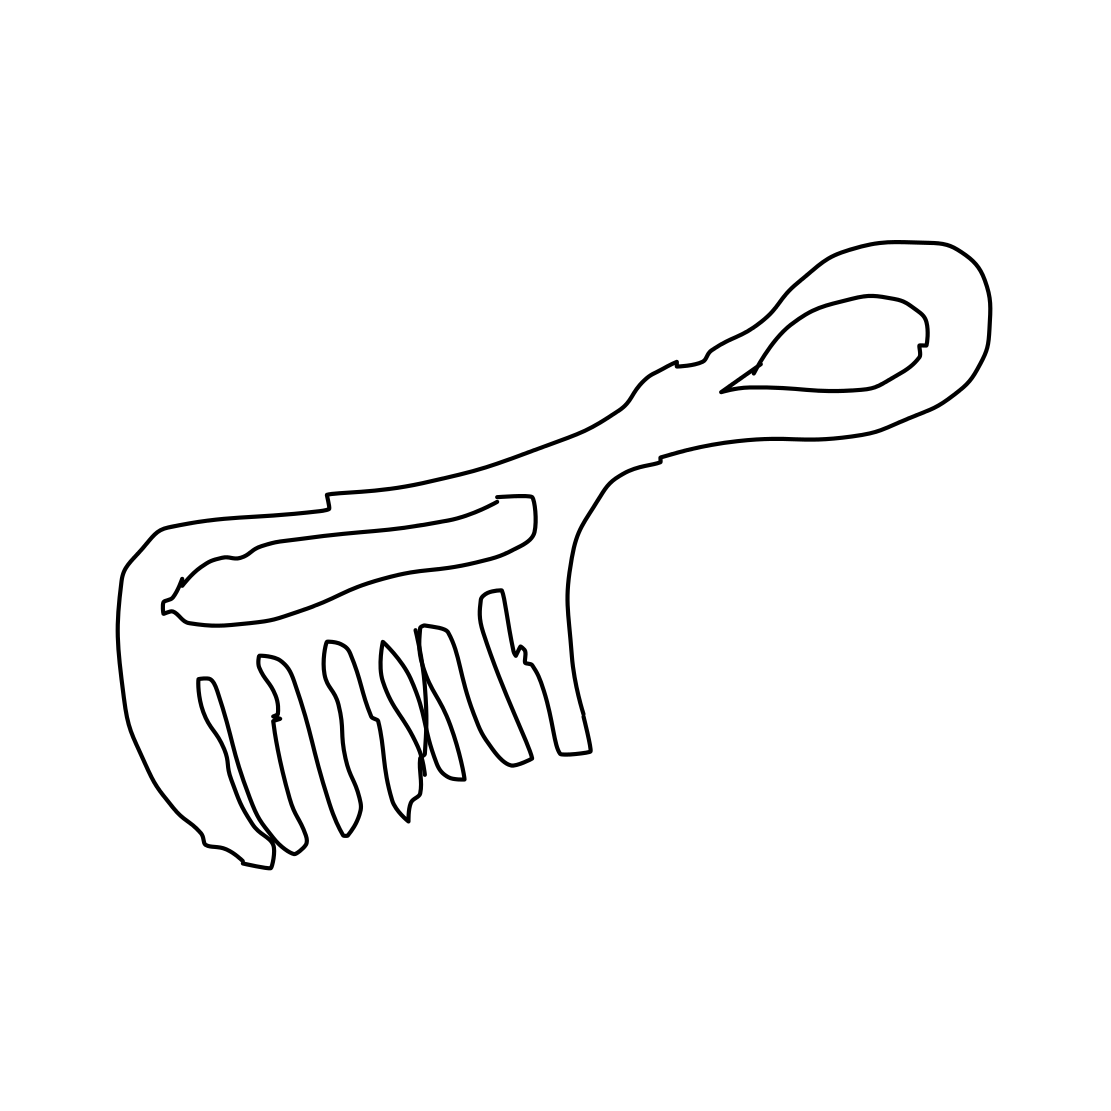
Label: comb